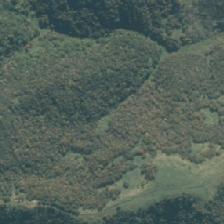
Land cover: grose_broom